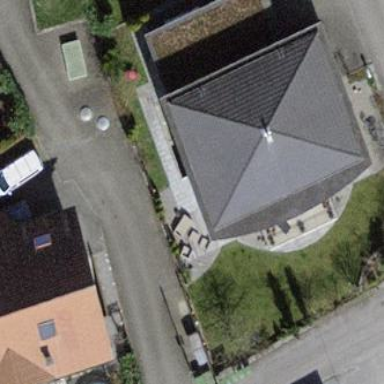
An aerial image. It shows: Building with tiled roof.